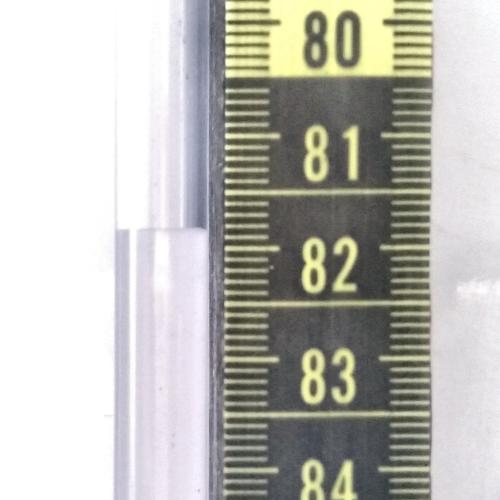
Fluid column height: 81.8 cm